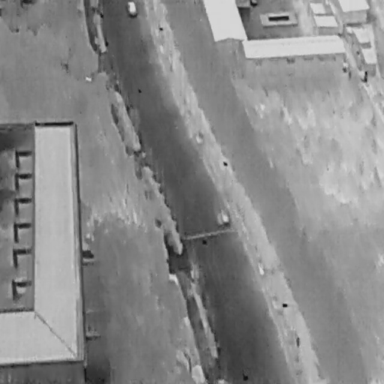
There are two Cars in the infrared image.